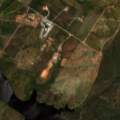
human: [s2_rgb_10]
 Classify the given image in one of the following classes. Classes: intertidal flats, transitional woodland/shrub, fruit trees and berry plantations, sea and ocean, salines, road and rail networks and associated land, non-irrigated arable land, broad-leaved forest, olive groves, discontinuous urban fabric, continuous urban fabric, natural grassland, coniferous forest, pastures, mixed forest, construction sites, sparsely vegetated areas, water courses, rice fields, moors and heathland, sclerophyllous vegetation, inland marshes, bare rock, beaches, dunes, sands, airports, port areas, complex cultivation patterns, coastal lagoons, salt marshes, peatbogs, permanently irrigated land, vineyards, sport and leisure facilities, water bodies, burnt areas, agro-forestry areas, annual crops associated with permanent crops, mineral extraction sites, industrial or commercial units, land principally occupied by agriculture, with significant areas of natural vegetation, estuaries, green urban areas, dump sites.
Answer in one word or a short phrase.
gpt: continuous urban fabric